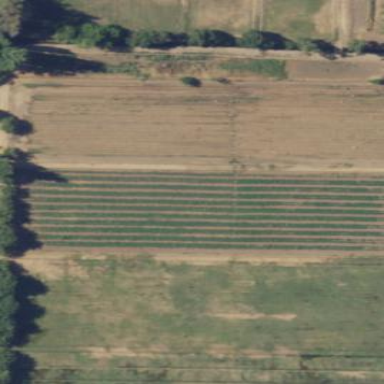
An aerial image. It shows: Crop field in farm area.